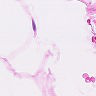
Metastatic tissue present: no